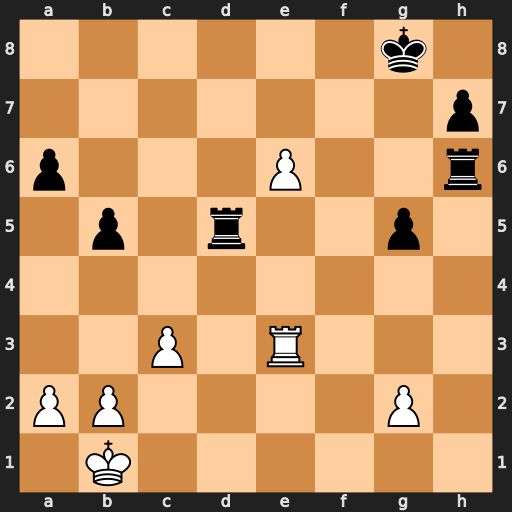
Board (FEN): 6k1/7p/p3P2r/1p1r2p1/8/2P1R3/PP4P1/1K6
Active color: w
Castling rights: -
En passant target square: -
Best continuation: e7 Rf5 e8=Q+